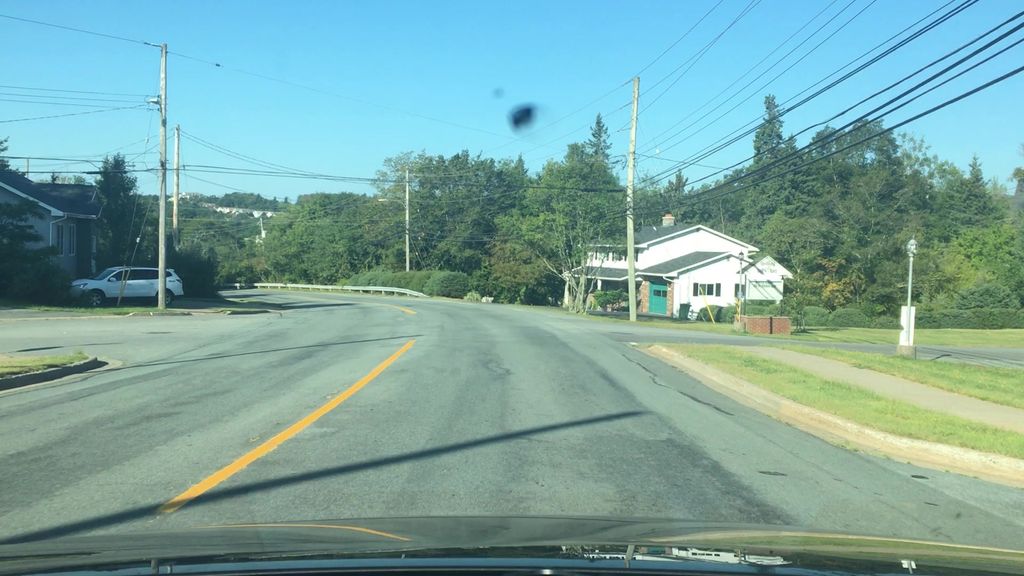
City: halifax